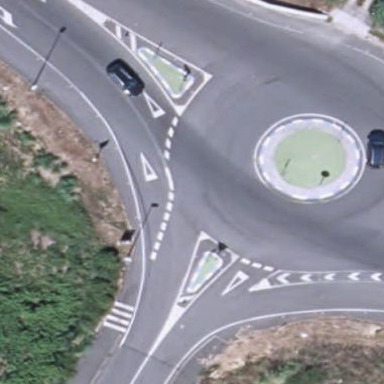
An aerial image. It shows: Roundabout on trunk highway with asphalt surface.